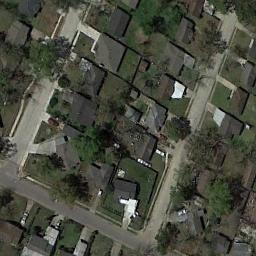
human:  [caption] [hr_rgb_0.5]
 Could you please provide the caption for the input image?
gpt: Many buildings of different shapes are in medium residential area .

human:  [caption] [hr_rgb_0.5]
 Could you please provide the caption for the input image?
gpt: Houses in medium - sized residential areas vary in size .

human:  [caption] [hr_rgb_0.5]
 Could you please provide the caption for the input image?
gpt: The medium residential is on the grass next to the road .

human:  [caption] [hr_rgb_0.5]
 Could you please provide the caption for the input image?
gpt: The dense medium residential area has some neatly arranged houses and trees on the grass .

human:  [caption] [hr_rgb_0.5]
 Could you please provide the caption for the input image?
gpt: There are many black buildings and some green trees on the medium residential area .